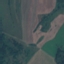
Land use / land cover class: Pasture